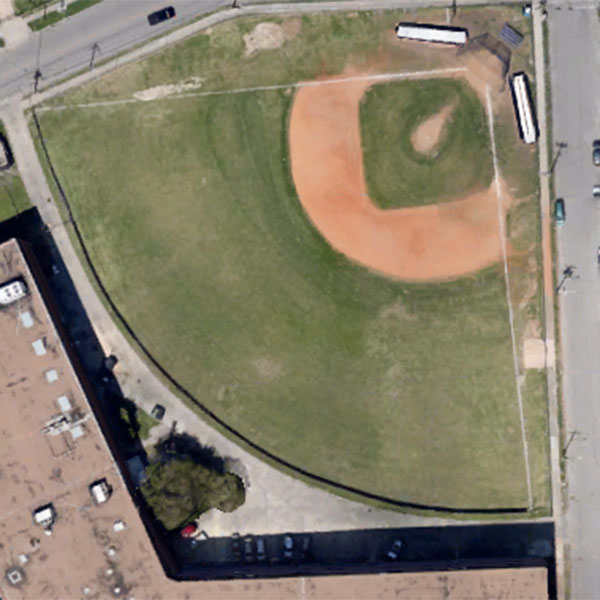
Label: BaseballField